Question: We want to display in list
How to use in single line while using bootstrap?
'''
<div class="form-group col-lg-12">
<label>Birthday</label><br>
<select class="form-control" id="sel1">
<option value="jan">Jan</option>
<option value="jan">Feb</option>
<option value="jan">Mar</option>
................
<option value="jan">Dec</option>
</select>
<select class="form-control" id="sel2">
<option value="">Day</option>
<option value="1">1</option>
<option value="2">2</option>
<option value="3">3</option>
................
<option value="jan">12</option>
</select>
<select class="form-control" id="sel2">
<option value="">Year</option>
<option value="1992">1992</option>
<option value="1993">1993</option>
<option value="1994">1994</option>
................
<option value="2015">2015</option>
</select>
</div>
'''

: we are using
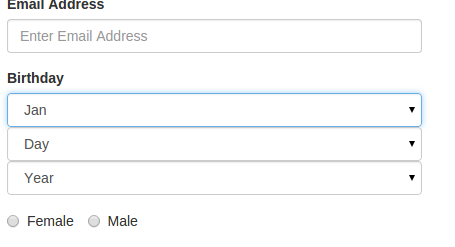
Answer: You need to use the 'form-inline' class on the parent element...
'''
<div class="form-inline">
<div class="form-group col-lg-12">
<label>Birthday</label><br>
<select class="form-control" id="sel1">
<option value="jan">Jan</option>
<option value="jan">Feb</option>
<option value="jan">Mar</option>
................
<option value="jan">Dec</option>
</select>
<select class="form-control" id="sel2">
<option value="">Day</option>
<option value="1">1</option>
<option value="2">2</option>
<option value="3">3</option>
................
<option value="jan">12</option>
</select>
<select class="form-control" id="sel2">
<option value="">Year</option>
<option value="1992">1992</option>
<option value="1993">1993</option>
<option value="1994">1994</option>
................
<option value="2015">2015</option>
</select>
</div>
</div>
'''
<URL>